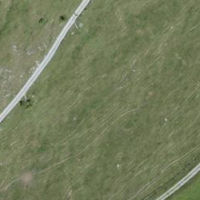
EUNIS habitat code: 26
Species observed at this site:
Panurgus banksianus